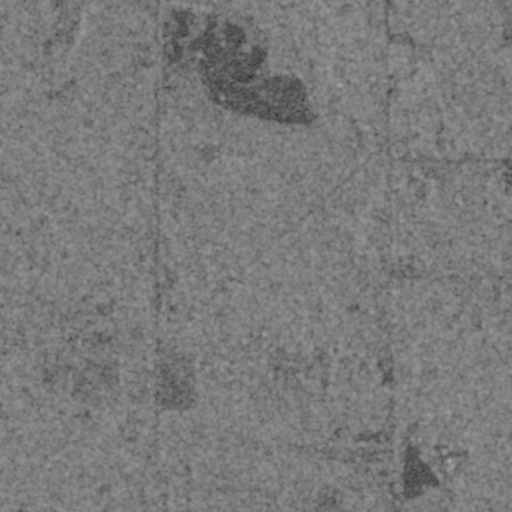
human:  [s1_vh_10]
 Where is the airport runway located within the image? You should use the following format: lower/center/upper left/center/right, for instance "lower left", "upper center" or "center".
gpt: The airport runway is located in the center left of the image.
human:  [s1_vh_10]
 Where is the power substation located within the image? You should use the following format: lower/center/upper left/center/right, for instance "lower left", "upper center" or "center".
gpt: The power substation is located in the lower left of the image.
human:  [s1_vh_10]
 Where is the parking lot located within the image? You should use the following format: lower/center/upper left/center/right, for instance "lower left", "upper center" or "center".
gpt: There is no parking lot in the image.

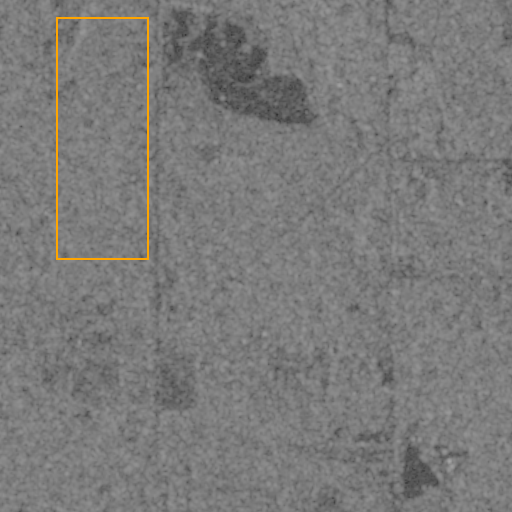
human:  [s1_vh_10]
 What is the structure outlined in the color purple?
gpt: There is no purple outline.
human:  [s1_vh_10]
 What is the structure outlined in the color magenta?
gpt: There is no structure outlined in magenta.